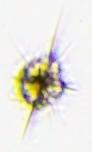
Label: Coccolith